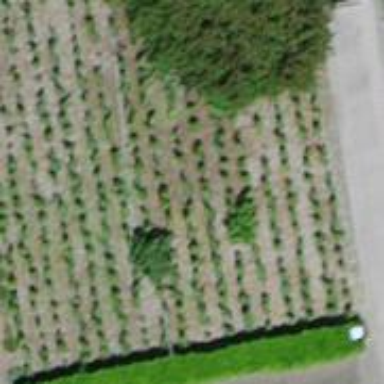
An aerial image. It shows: Vineyard growing grapes.